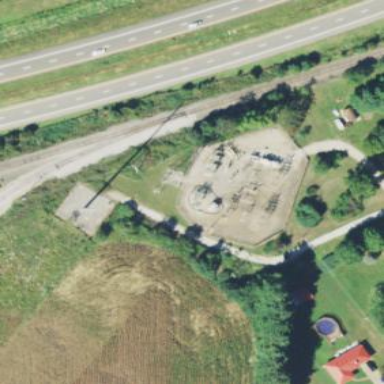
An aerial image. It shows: Distribution power substation secured by fence.